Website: apple
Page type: customer-info-address
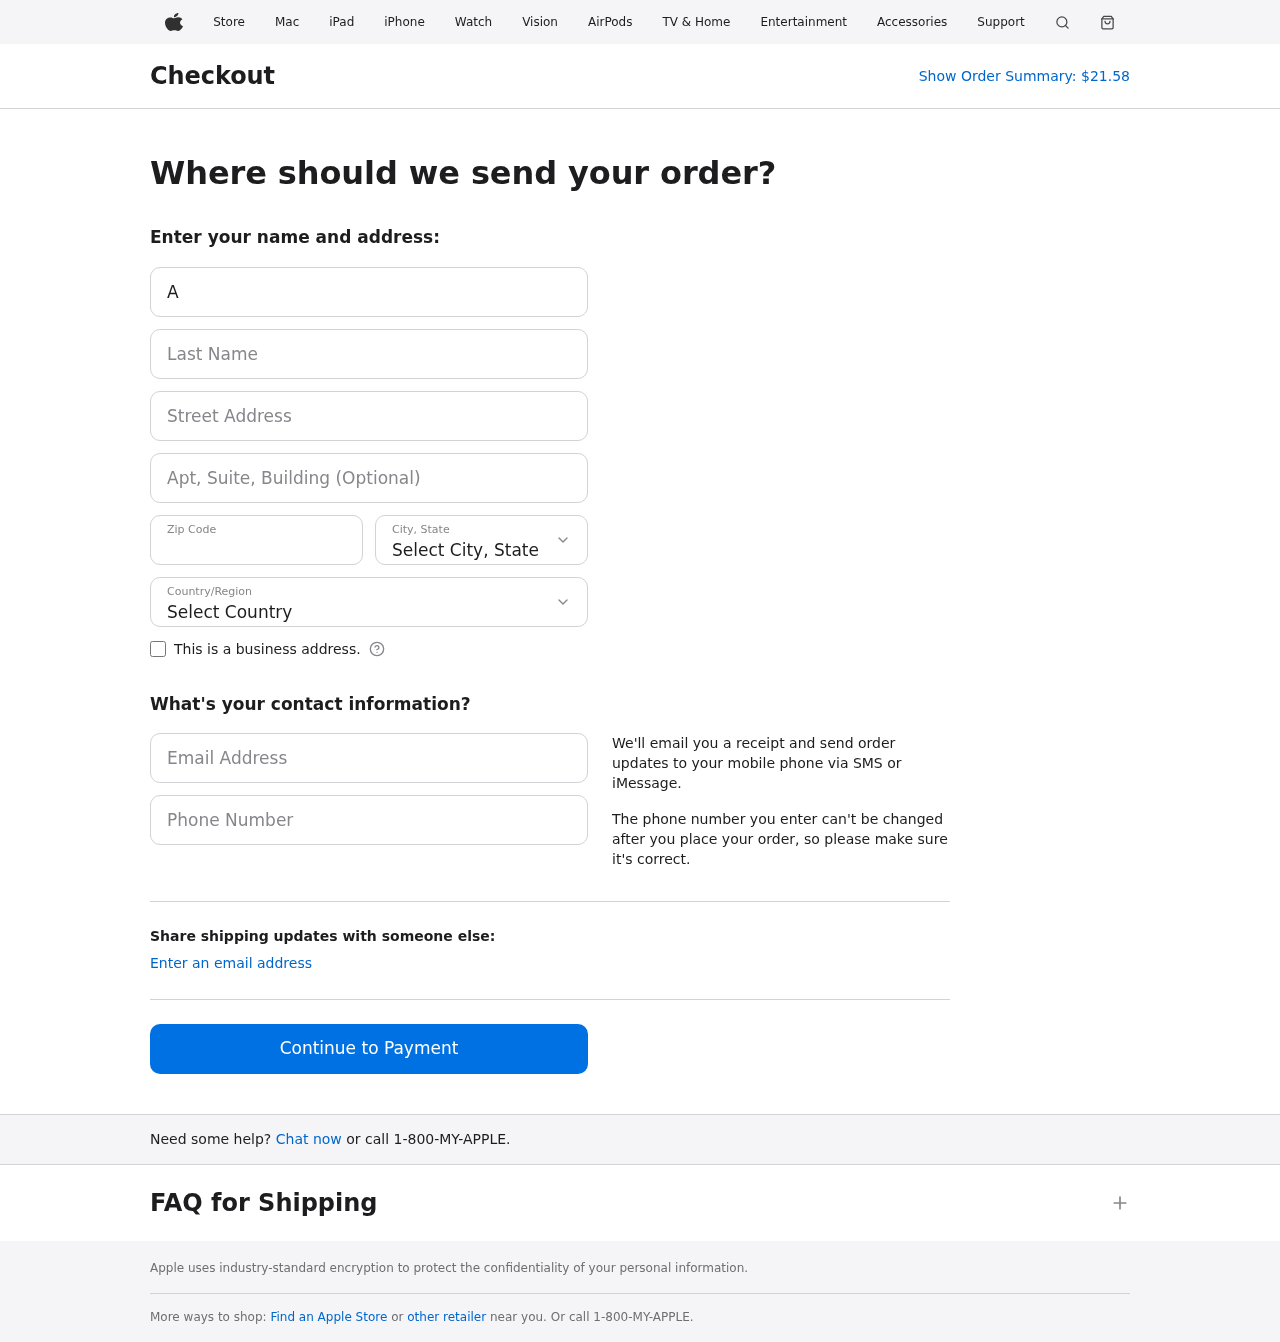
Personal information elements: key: PII_CITY_STATE
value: Stacyfort, TN
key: PII_COUNTRY
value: United States
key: PII_EMAIL
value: amy_leonard@gmail.com
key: PII_FIRSTNAME
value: Amy
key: PII_LASTNAME
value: Leonard
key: PII_PHONE
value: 6598659164
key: PII_POSTCODE
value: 52410
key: PII_STREET
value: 190 Goodman Greens Apt. 512
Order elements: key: ORDER_TOTAL
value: $21.58